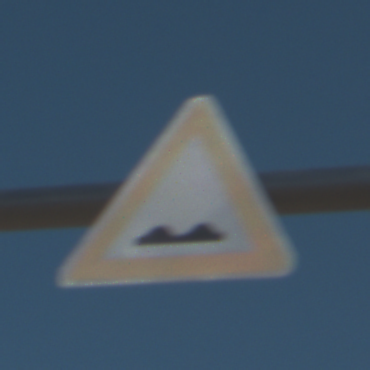
Verkehrszeichen: UnebeneFahrbahn
Umgebung: Outdoor, Nature
Tageszeit: Midday
Wetter: Clear
Licht: Natural
Jahreszeit: NotSpecified
Kontrast: HighContrast